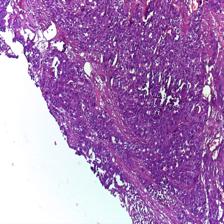
Diagnosis: OSCC